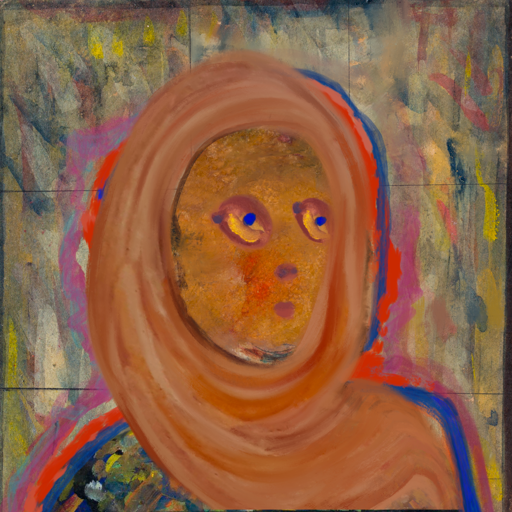
Background: GypsyMother, Head And Neck Side: Pipe, Face Side: Mother_And_Son_Son, Bust: An_Impression, Hair Side: Experience, Head Accessory: Pious_Lady_Scarf, Second Necklace: Blank, Necklace: Blank, Baby: Blank